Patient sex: F
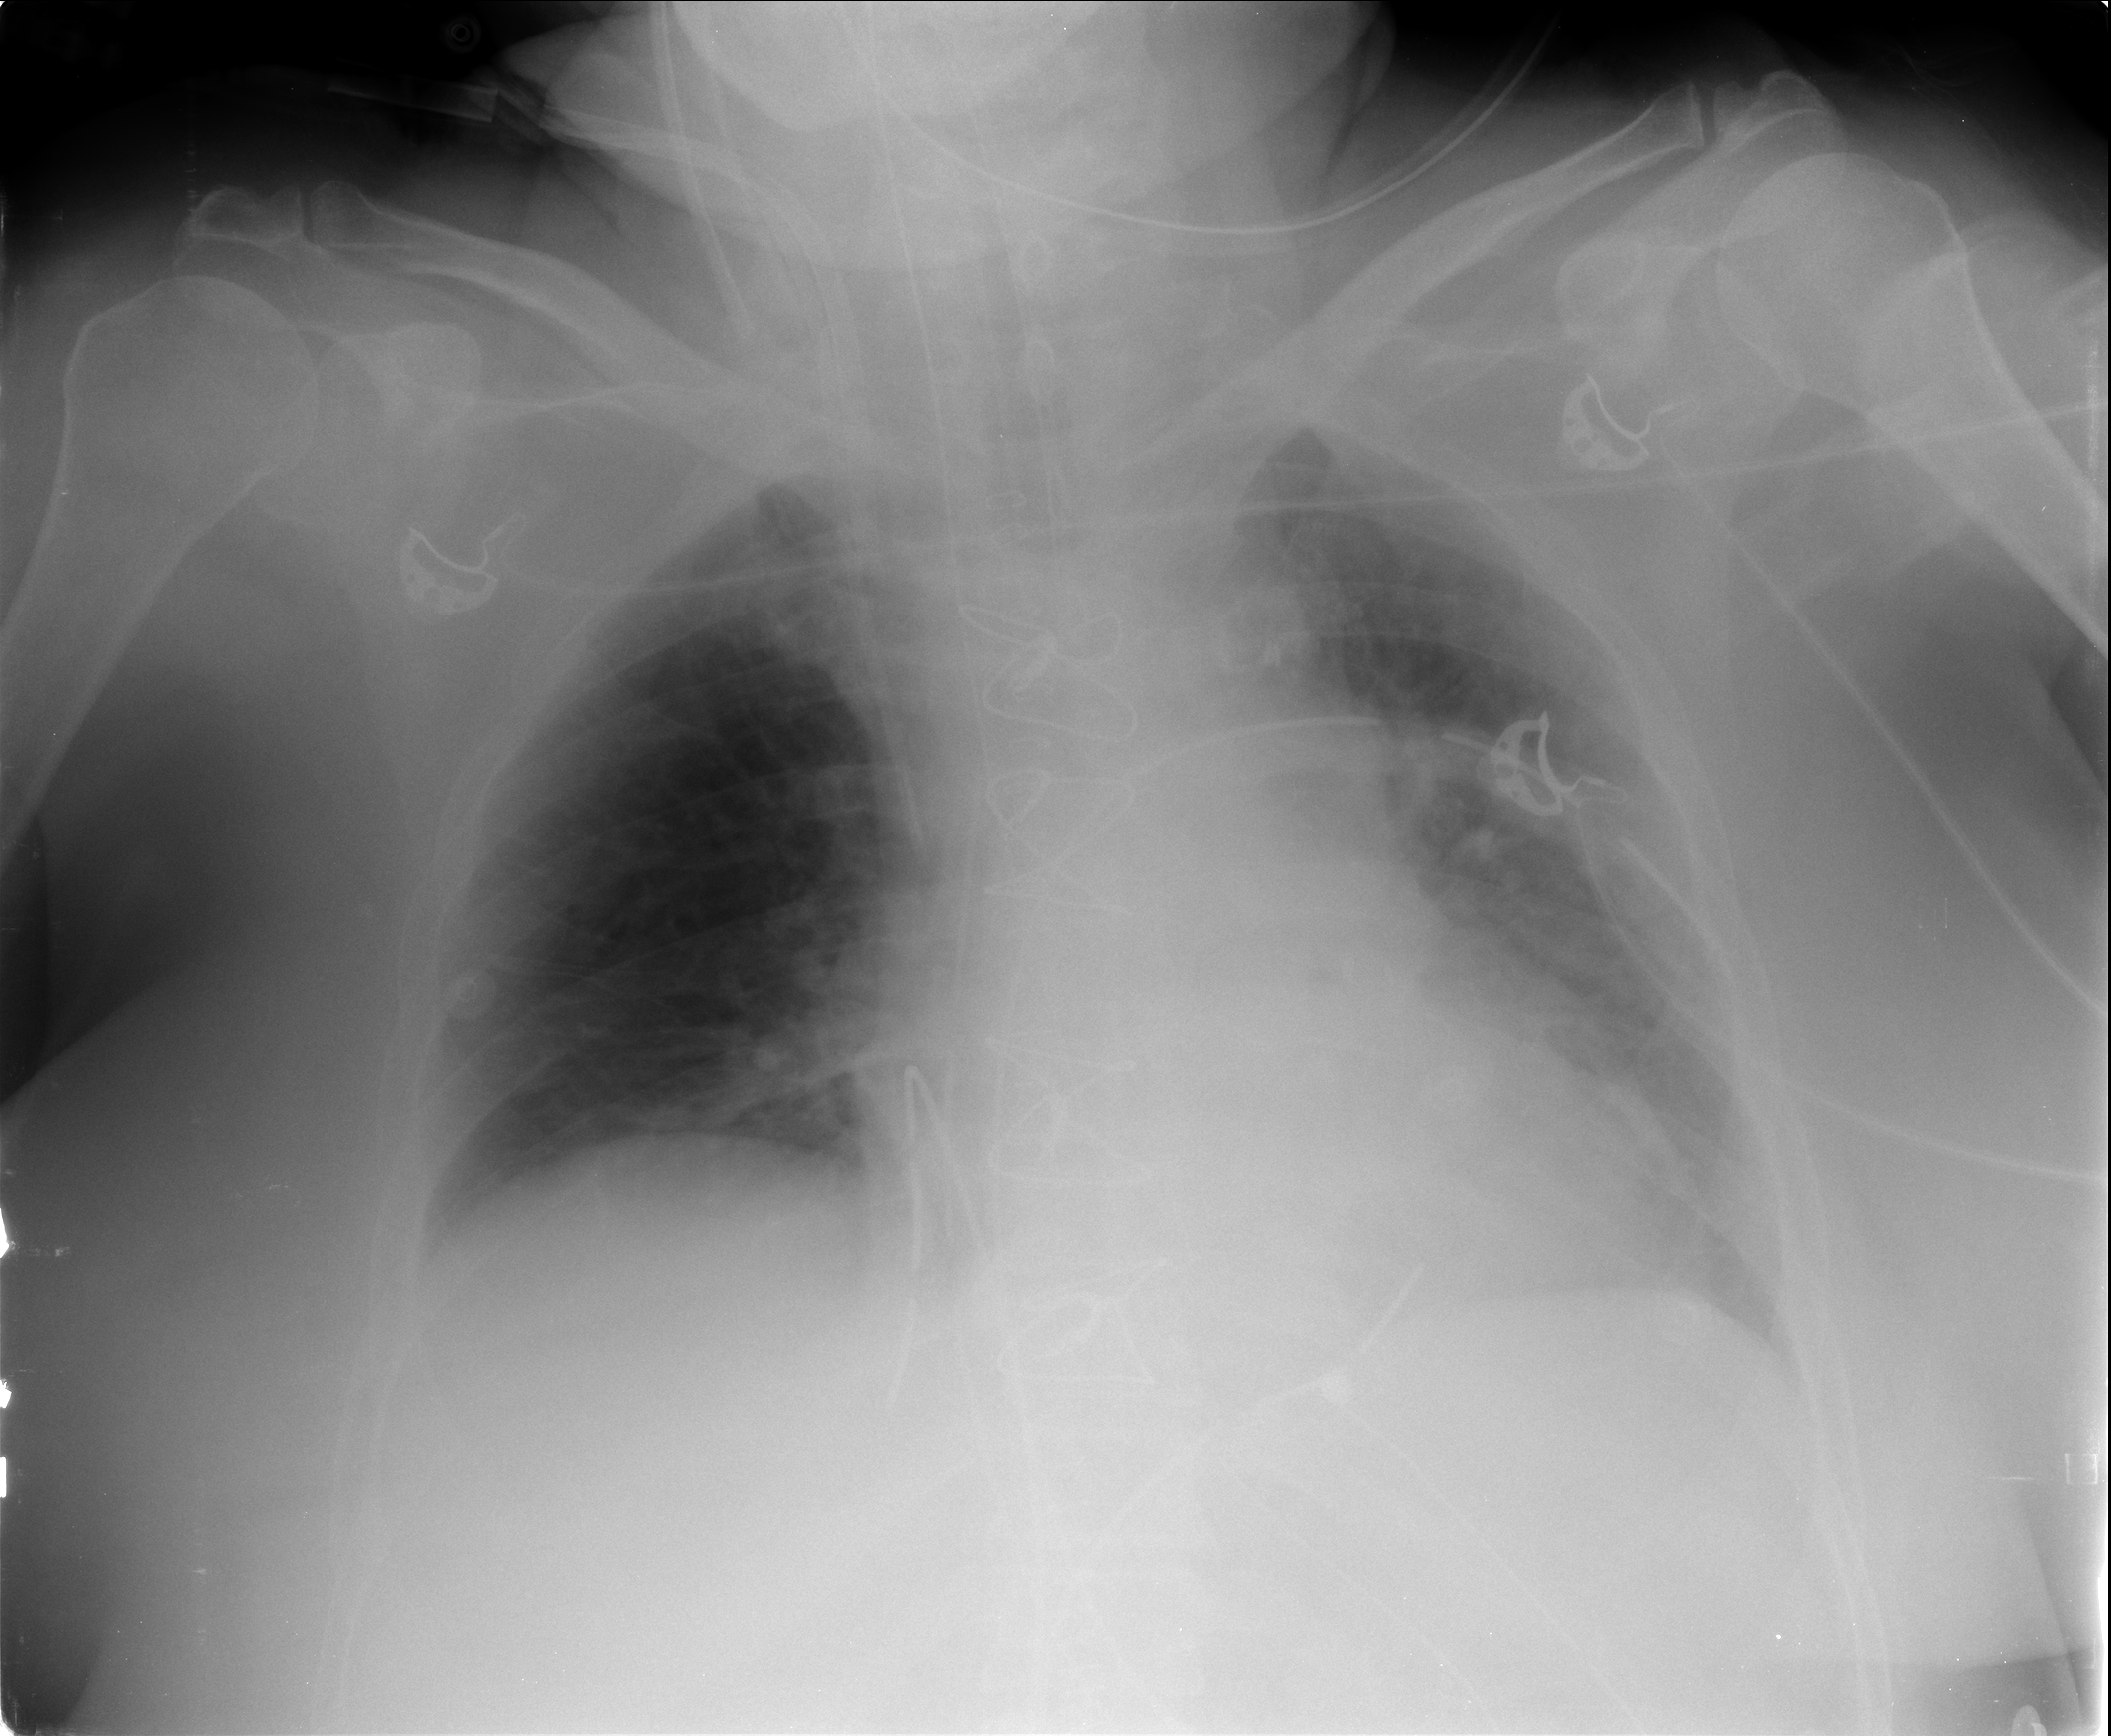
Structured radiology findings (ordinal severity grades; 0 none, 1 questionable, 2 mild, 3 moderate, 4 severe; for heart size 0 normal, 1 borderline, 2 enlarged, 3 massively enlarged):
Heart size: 2
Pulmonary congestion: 1
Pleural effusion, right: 1
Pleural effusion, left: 1
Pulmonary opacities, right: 0
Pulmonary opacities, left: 0
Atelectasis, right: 2
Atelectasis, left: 2